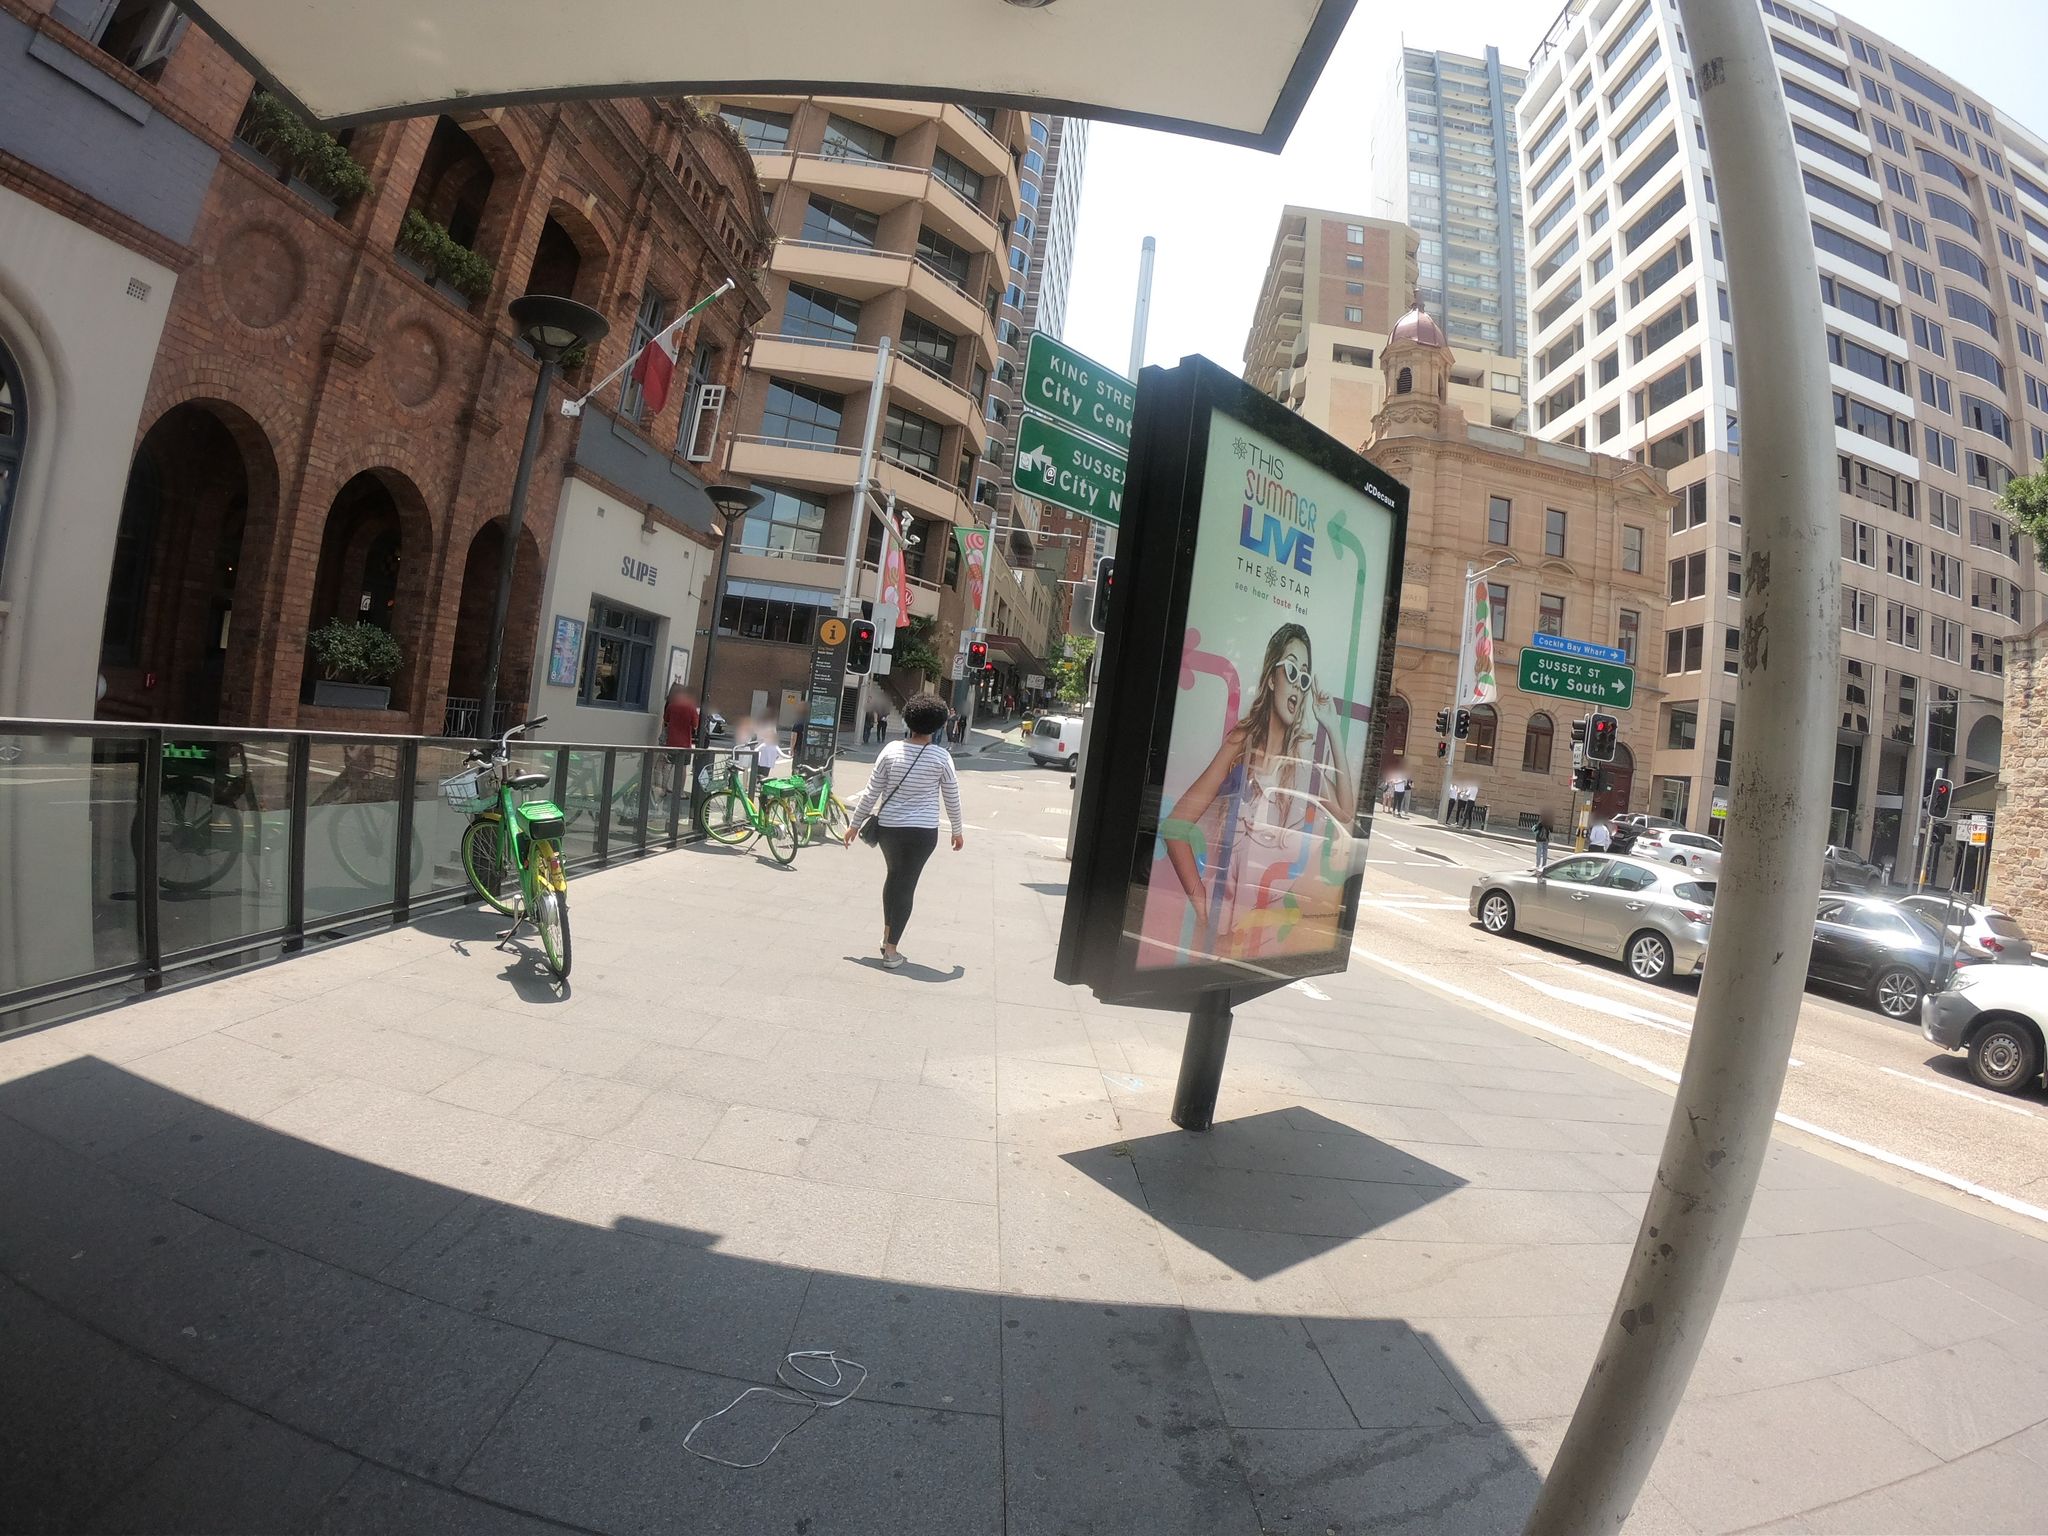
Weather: clear
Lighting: day
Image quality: good
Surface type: walking surface
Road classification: cycleway, pedestrian
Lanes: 2
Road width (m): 2.5
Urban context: urban centre
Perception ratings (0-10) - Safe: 2.22, Lively: 8.78, Beautiful: 4.53, Boring: 3.98, Depressing: 7.14, Wealthy: 7.14